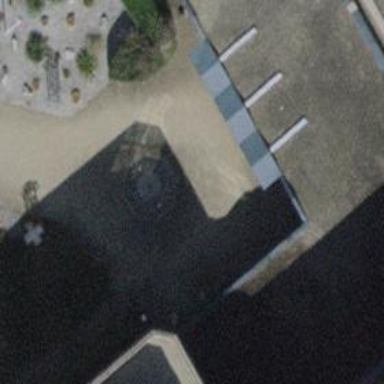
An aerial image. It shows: Fountain.